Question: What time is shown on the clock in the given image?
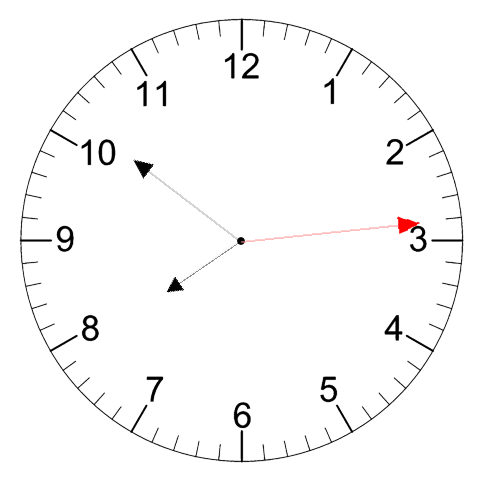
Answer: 07:51:14